Field crop: maize
Growth stage: 1
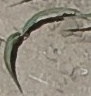
Species: sorghum